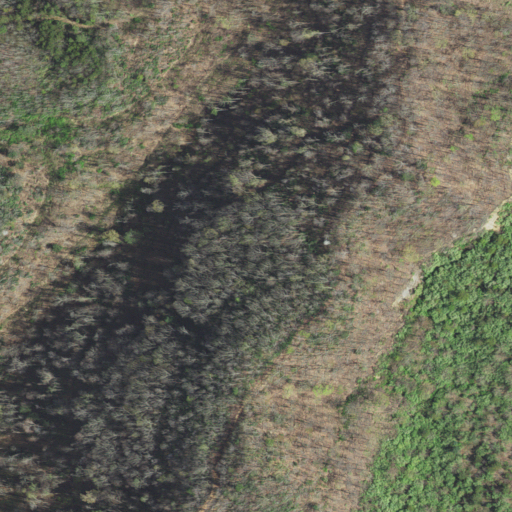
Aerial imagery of ridge(s) in Virginia named Black Creek Ridge containing deciduous forest, mixed forest, and shrub